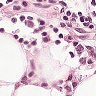
Metastatic tissue present: no